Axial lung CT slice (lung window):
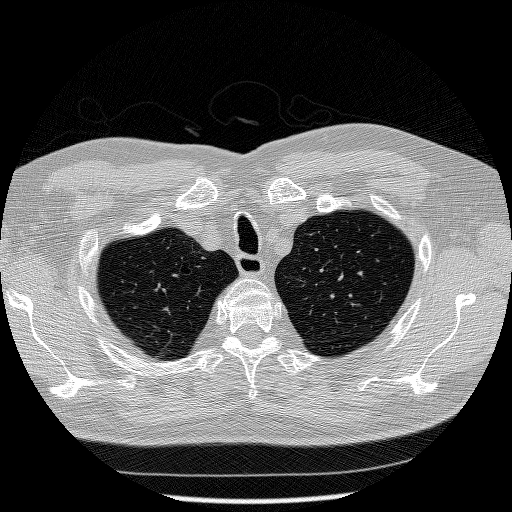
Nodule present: no